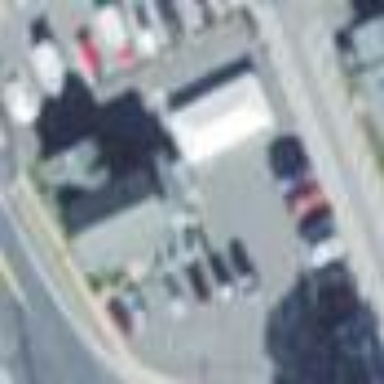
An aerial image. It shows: Retail area.